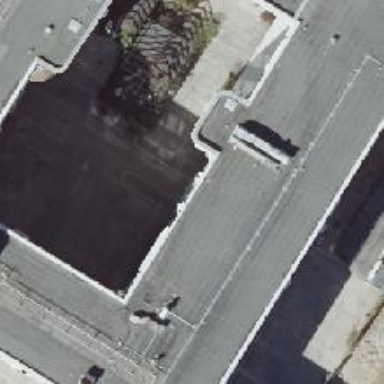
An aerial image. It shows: Driveway that serves as building passage under tunnel.